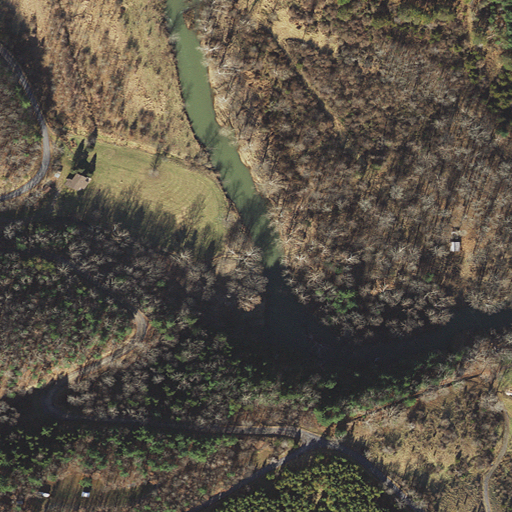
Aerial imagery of valley in Maryland named Gerlock Hollow containing deciduous forest, pasture, mixed forest, open development, evergreen forest, open water, and low intensity development